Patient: sex F, age 59
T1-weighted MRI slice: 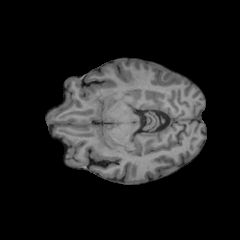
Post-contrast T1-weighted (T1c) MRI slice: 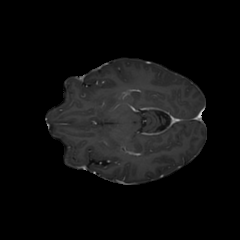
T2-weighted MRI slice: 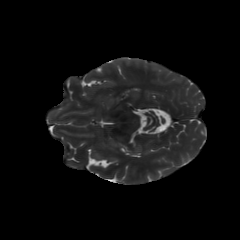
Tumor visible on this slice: no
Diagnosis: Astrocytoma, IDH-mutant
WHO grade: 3